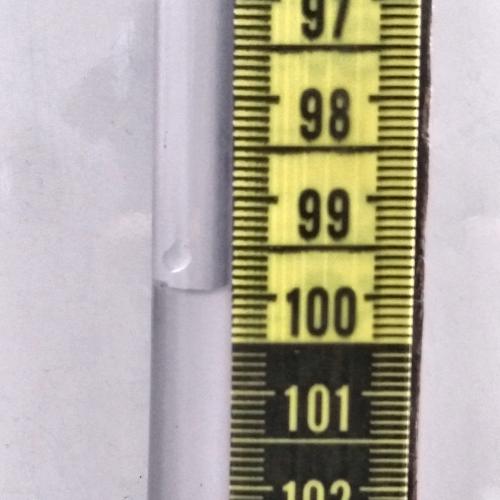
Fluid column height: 99.9 cm